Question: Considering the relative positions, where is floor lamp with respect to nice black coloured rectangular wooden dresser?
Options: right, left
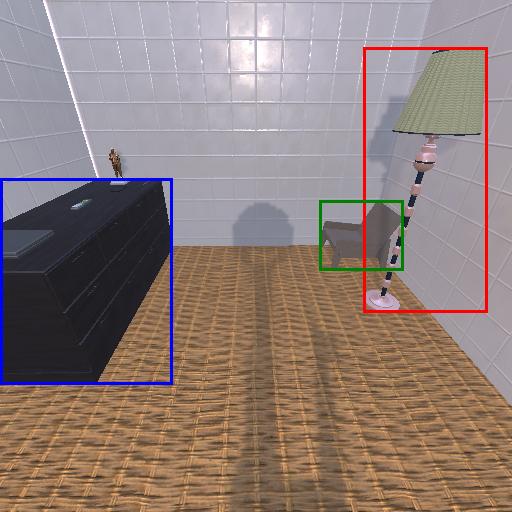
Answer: right